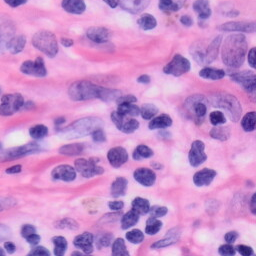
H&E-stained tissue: Skin